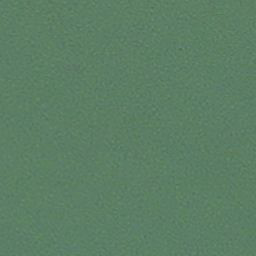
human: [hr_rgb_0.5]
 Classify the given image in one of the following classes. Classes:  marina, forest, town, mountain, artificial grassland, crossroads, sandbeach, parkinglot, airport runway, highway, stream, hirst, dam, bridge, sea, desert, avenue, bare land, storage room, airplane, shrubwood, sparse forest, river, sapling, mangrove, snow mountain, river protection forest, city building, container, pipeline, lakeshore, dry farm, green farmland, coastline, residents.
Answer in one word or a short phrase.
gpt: sea